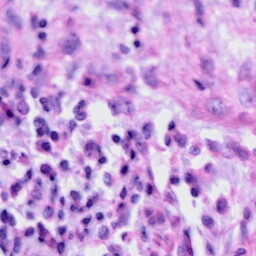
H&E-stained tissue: Cervix